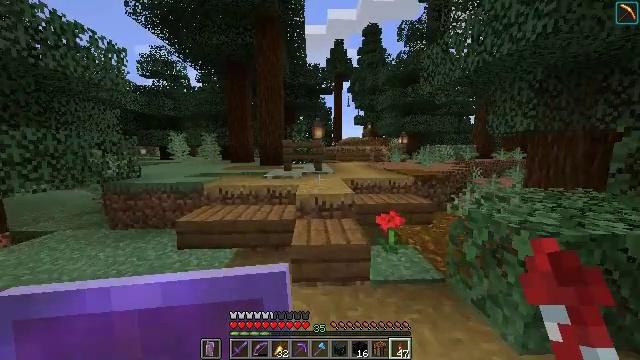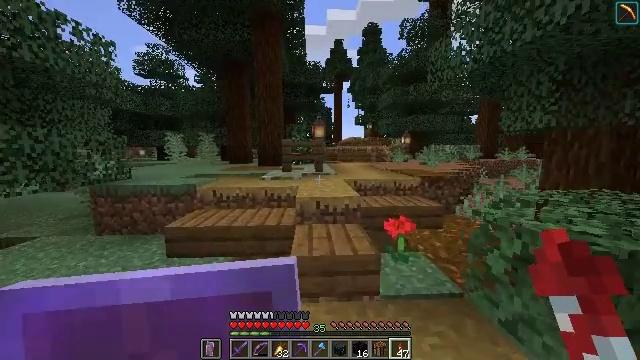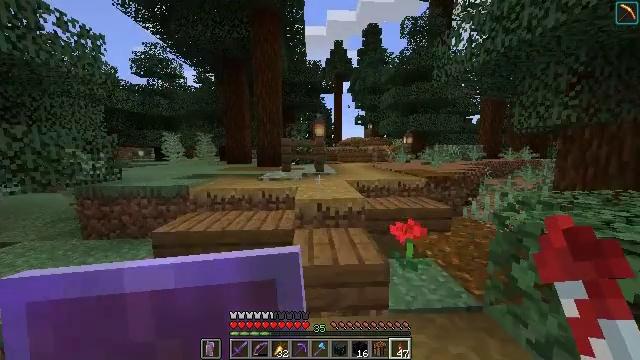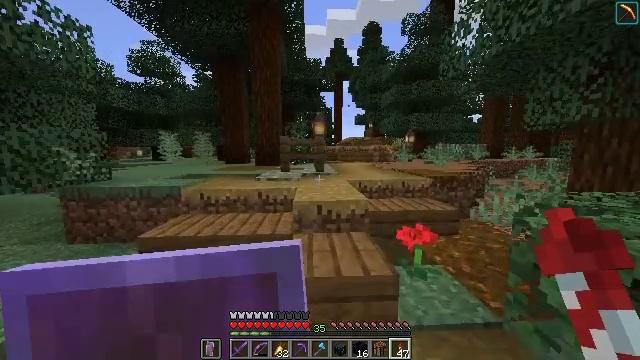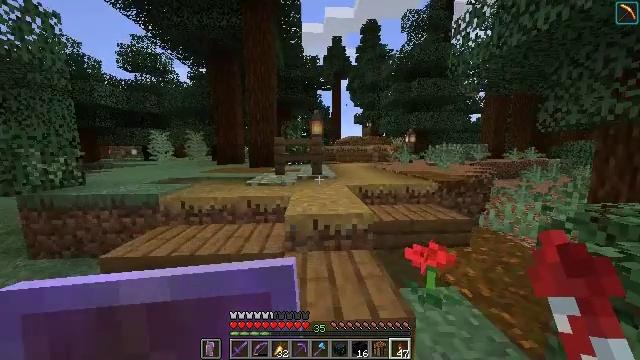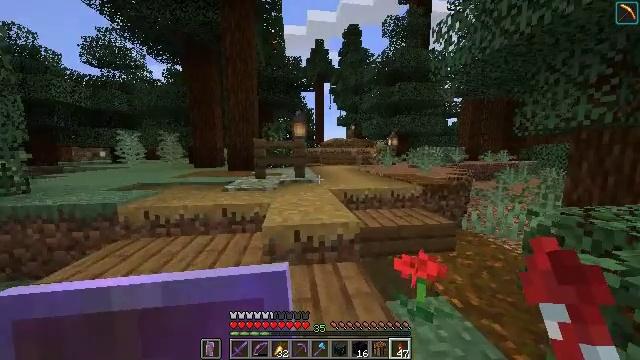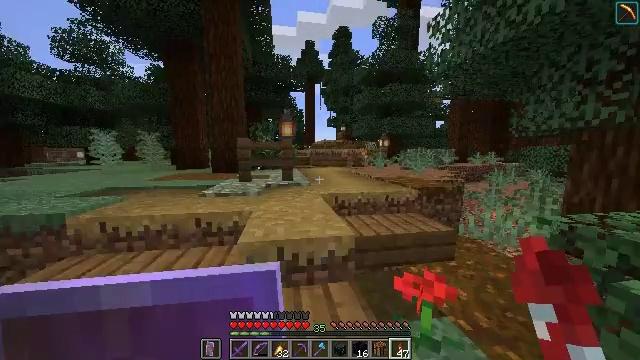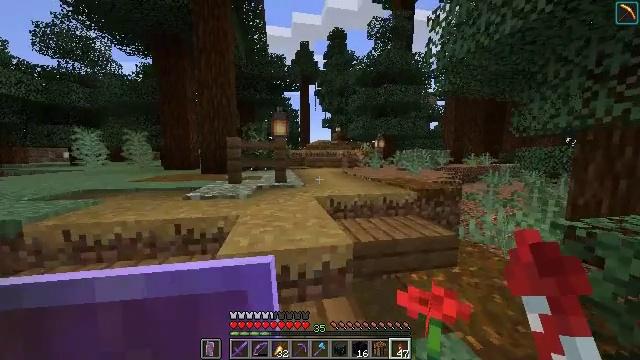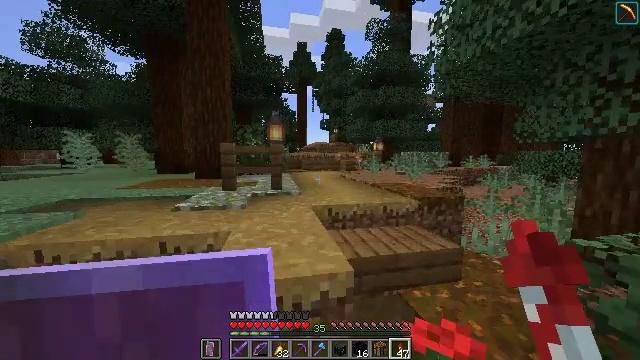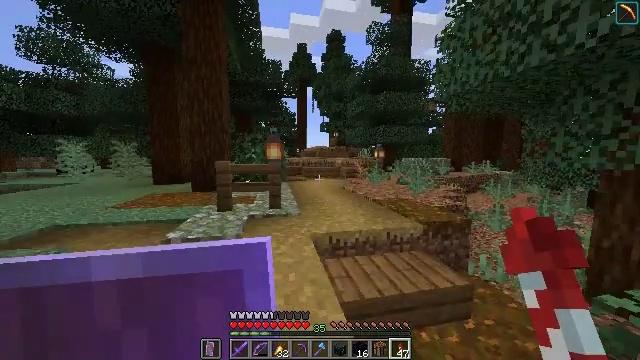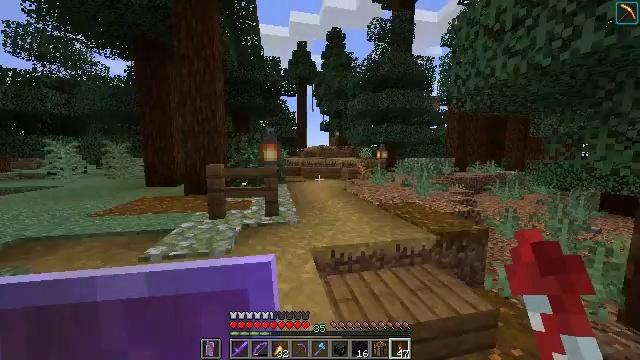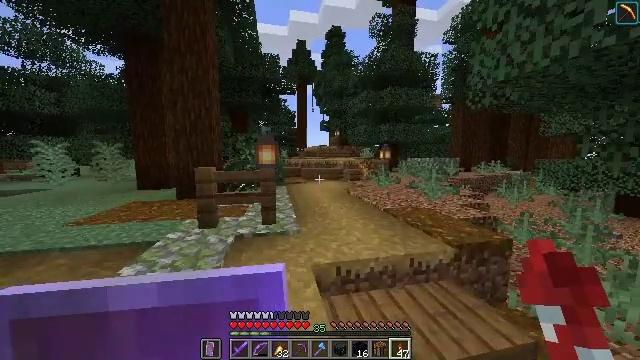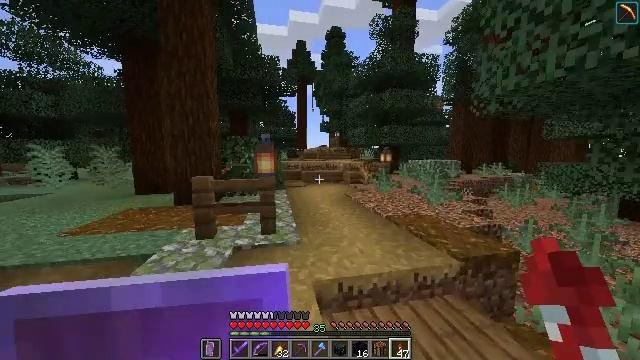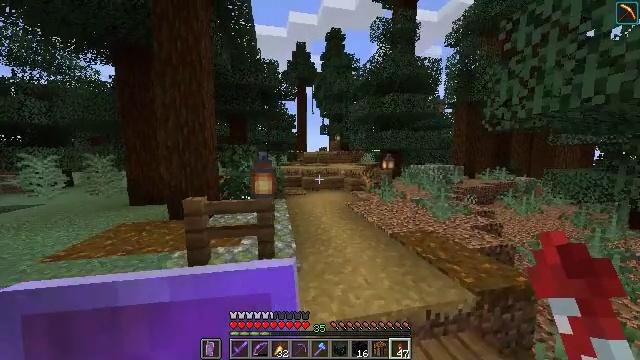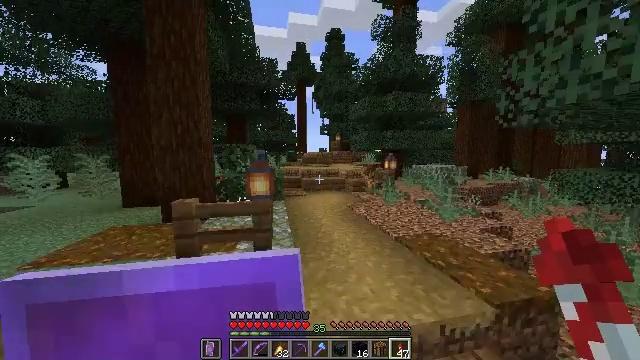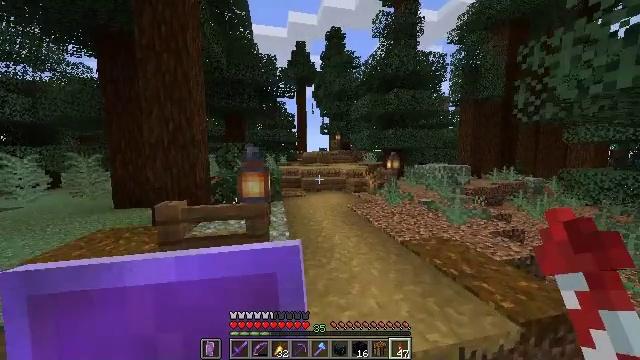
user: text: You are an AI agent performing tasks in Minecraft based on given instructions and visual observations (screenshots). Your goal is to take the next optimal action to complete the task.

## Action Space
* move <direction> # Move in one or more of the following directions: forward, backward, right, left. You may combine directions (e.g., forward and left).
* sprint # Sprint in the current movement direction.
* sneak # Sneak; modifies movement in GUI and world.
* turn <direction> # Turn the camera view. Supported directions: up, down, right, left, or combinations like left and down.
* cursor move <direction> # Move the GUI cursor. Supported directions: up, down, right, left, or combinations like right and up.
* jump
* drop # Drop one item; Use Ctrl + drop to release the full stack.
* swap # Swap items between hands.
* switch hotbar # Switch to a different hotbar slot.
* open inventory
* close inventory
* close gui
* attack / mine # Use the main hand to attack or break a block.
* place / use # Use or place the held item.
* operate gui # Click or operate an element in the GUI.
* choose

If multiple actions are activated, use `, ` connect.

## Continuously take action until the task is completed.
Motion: motion action
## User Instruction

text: Use wool to craft a light gray carpet.
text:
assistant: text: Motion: move forward, sprint, attack / mine
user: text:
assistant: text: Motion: move forward, sprint, attack / mine
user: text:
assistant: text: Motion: move forward, sprint, attack / mine
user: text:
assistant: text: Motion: move forward, sprint, attack / mine
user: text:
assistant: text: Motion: move forward, sprint, turn right, attack / mine
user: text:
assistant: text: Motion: move forward, sprint, turn right, attack / mine
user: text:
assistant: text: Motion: move forward, sprint, turn right, attack / mine
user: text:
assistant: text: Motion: move forward, sprint, attack / mine
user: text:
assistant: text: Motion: move forward, sprint, attack / mine
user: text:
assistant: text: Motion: move forward, sprint, attack / mine
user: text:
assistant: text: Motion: move forward, sprint, attack / mine
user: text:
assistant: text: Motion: move forward, sprint, attack / mine
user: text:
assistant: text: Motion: move forward, sprint, attack / mine
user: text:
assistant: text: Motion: move forward, sprint, attack / mine
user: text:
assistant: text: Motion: move forward, sprint, attack / mine
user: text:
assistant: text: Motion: move forward, sprint, attack / mine
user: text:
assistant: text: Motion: move forward, sprint, attack / mine
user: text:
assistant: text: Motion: move forward, sprint, attack / mine
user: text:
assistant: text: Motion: move forward, sprint, attack / mine
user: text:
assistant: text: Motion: move forward, sprint, attack / mine
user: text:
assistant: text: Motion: move forward, sprint, attack / mine
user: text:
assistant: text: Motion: move forward, sprint, attack / mine
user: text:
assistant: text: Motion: move forward, sprint, attack / mine
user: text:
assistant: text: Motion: move forward, sprint, attack / mine
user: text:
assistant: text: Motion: move forward, sprint, attack / mine
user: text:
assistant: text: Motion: move forward, sprint, attack / mine
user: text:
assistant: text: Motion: move forward, sprint, attack / mine
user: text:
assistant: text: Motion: move forward and move right, sprint, attack / mine
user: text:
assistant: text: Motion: move forward and move right, sprint, attack / mine
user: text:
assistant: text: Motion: move forward, sprint, attack / mine